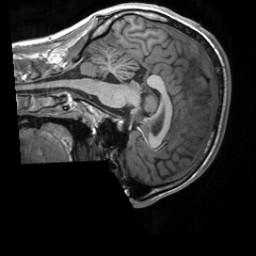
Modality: T1w
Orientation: sagittal
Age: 21
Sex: male
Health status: healthy
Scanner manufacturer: siemens
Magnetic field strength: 3 T
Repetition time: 2 s
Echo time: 0.00232 s